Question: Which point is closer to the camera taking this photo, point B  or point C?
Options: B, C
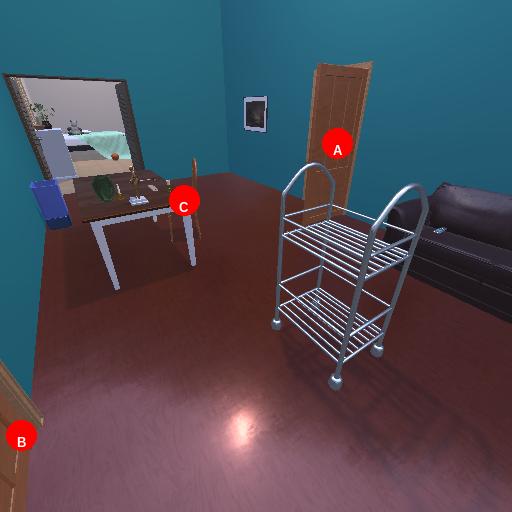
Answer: B